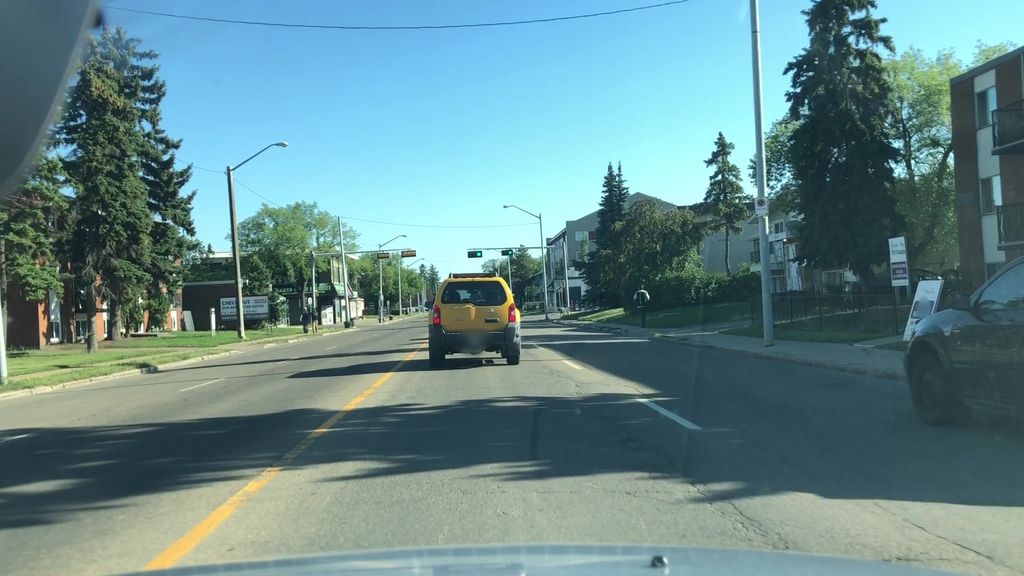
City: edmonton